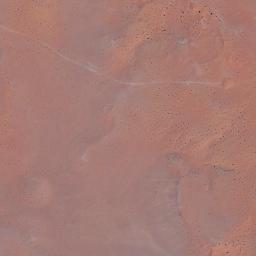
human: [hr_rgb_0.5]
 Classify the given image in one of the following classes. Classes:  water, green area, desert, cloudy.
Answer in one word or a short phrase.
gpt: desert